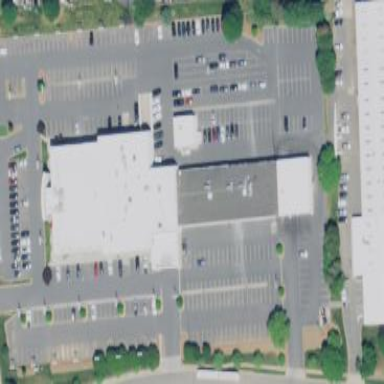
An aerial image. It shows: Car shop building.